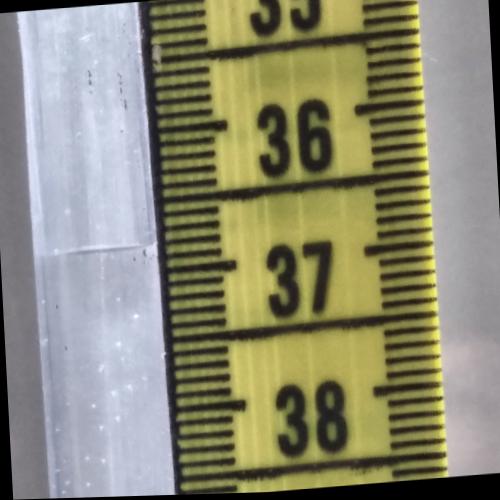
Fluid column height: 36.8 cm